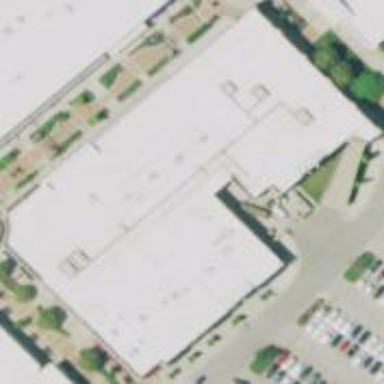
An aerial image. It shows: Retail building.